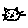
Label: cat